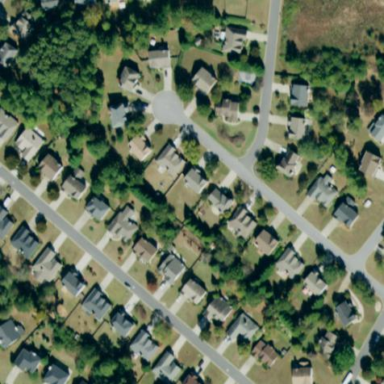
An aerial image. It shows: Neighbourhood with single-family residential houses.